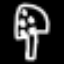
Label: mushroom